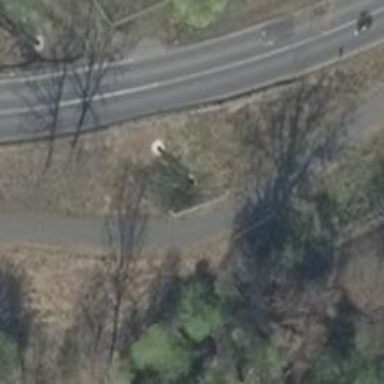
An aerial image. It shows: There is tunnel.